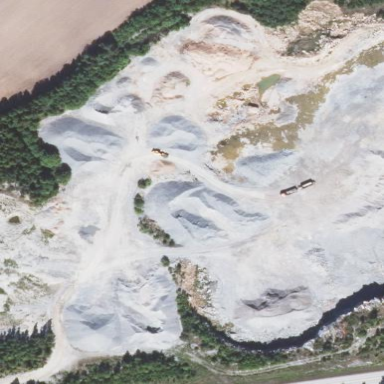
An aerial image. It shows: Quarry area.